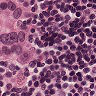
Metastatic tissue present: yes